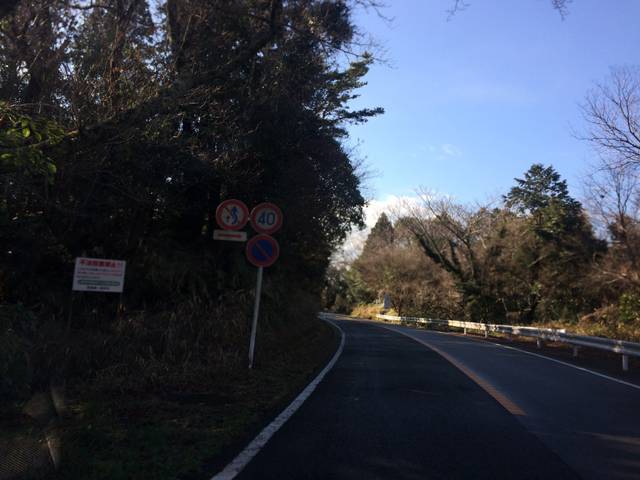
Region: Japan
Coordinates: 34.968, 138.448